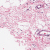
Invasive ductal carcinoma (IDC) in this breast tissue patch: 0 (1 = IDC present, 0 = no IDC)